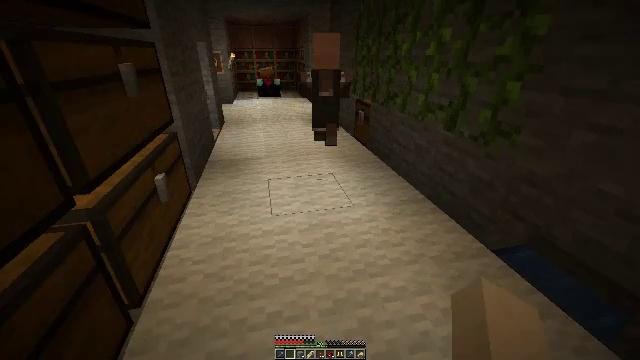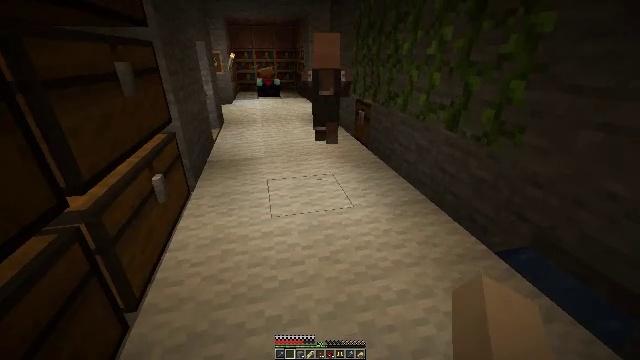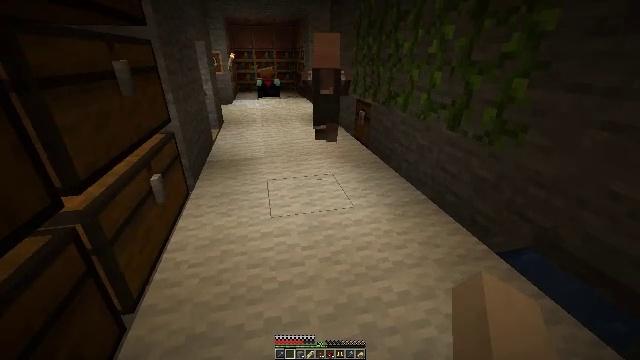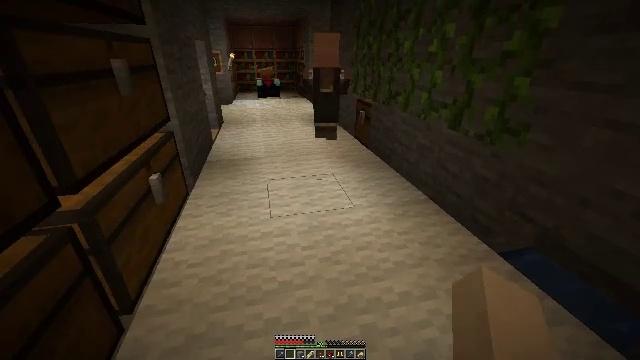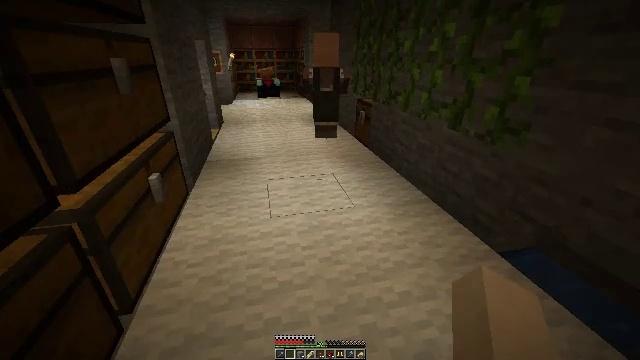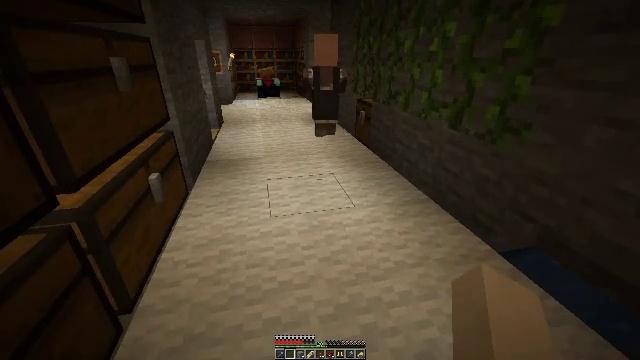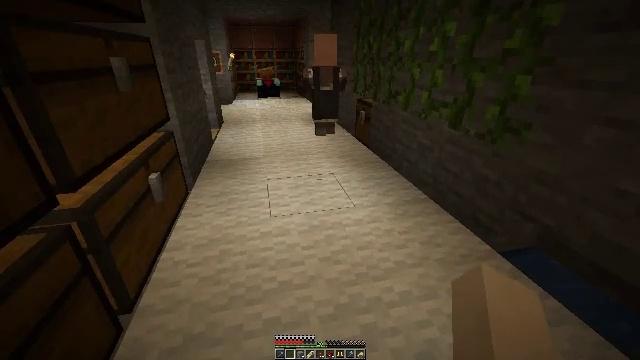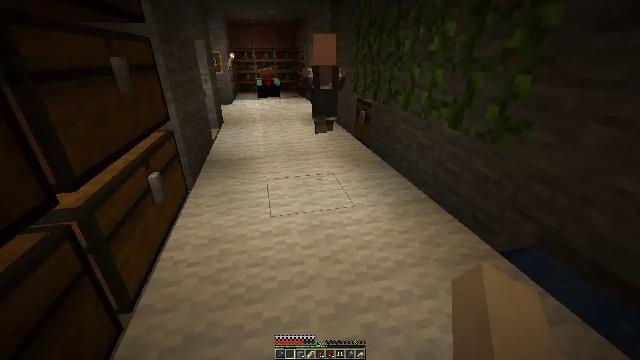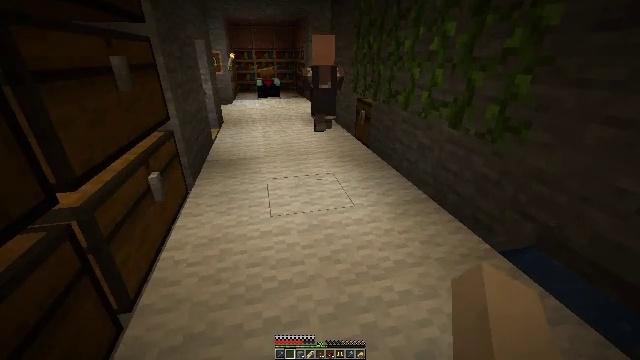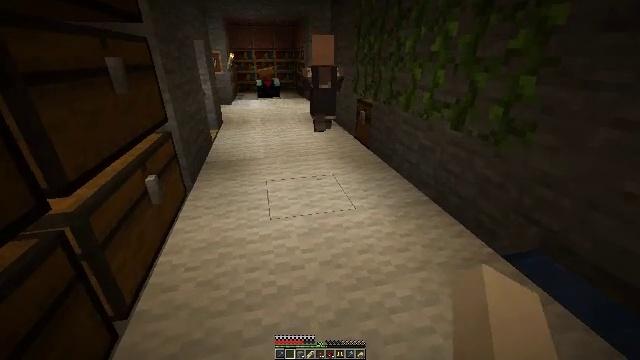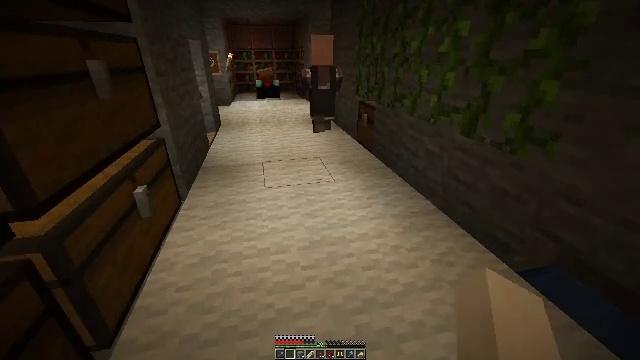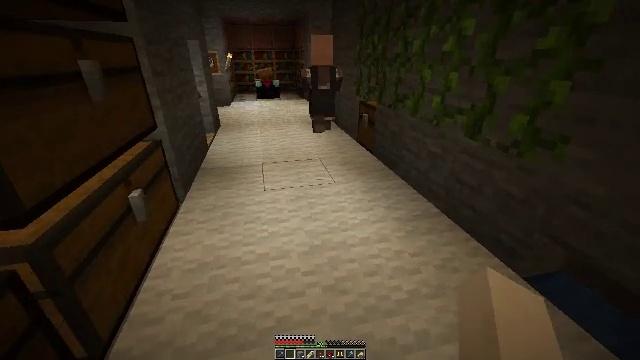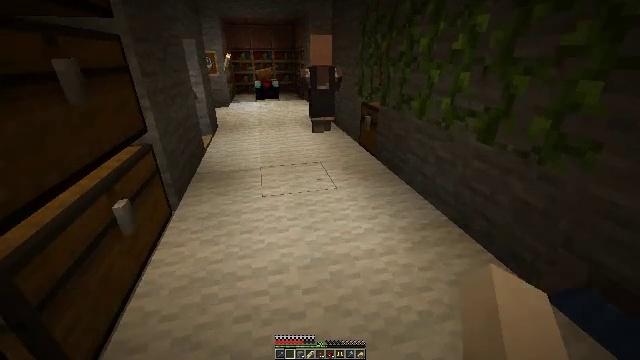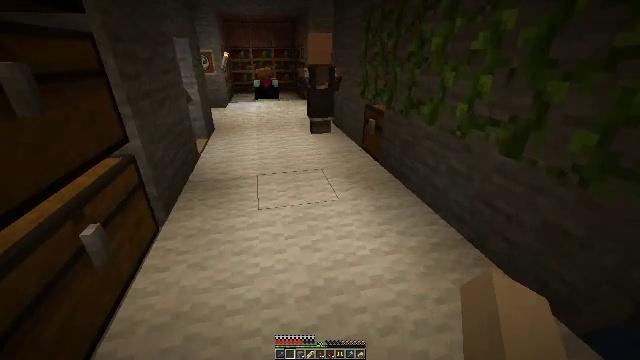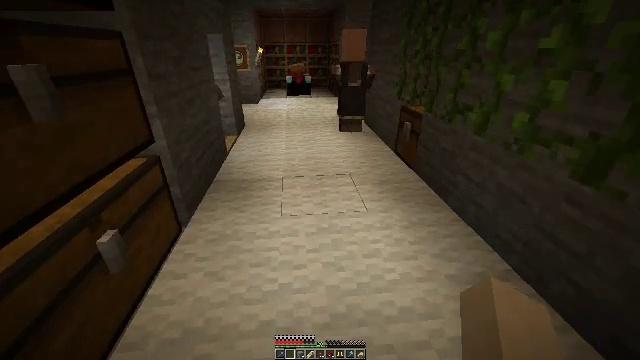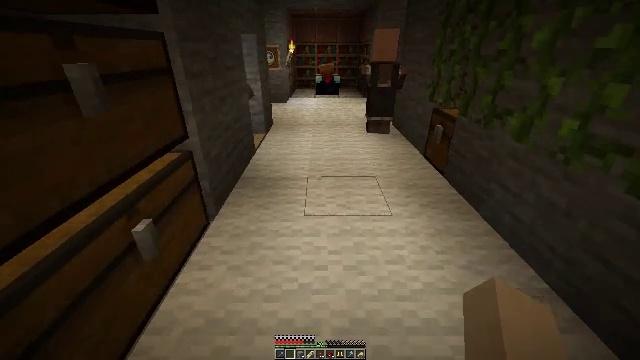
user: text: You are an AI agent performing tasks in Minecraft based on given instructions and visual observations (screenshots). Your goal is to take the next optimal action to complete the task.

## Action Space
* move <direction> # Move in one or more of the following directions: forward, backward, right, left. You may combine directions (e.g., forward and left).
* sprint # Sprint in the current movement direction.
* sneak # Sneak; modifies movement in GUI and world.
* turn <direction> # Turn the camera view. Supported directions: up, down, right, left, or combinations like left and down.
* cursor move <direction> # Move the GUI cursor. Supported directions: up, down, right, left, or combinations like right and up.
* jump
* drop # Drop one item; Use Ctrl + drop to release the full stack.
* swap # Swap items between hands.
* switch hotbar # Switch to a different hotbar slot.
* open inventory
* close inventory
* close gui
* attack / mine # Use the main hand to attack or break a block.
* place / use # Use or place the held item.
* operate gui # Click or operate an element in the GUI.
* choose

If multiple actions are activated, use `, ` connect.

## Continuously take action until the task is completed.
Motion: motion action
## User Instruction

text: Left click on the stonecutter to break it.
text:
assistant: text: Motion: no_op
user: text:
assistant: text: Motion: no_op
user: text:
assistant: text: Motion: no_op
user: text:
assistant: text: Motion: no_op
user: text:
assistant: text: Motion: no_op
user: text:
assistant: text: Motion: no_op
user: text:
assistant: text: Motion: no_op
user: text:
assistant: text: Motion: no_op
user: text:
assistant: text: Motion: move forward
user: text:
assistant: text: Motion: move forward
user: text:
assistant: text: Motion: move forward
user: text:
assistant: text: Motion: move forward
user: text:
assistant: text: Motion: move forward
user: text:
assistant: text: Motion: move forward, turn left
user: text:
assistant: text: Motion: move forward and move left, turn left
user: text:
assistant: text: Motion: move forward and move left
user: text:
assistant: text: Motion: move forward and move left
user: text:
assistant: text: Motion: move forward
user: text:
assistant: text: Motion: move forward
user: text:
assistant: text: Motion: move forward
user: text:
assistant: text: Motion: move forward
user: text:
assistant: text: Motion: move forward
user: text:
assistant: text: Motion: move forward
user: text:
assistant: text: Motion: move forward
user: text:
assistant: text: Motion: move forward
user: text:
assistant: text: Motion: move forward
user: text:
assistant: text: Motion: move forward
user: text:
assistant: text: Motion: move forward
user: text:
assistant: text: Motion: move forward
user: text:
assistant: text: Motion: move forward